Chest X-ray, AP view. Patient: 58 years old, sex M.
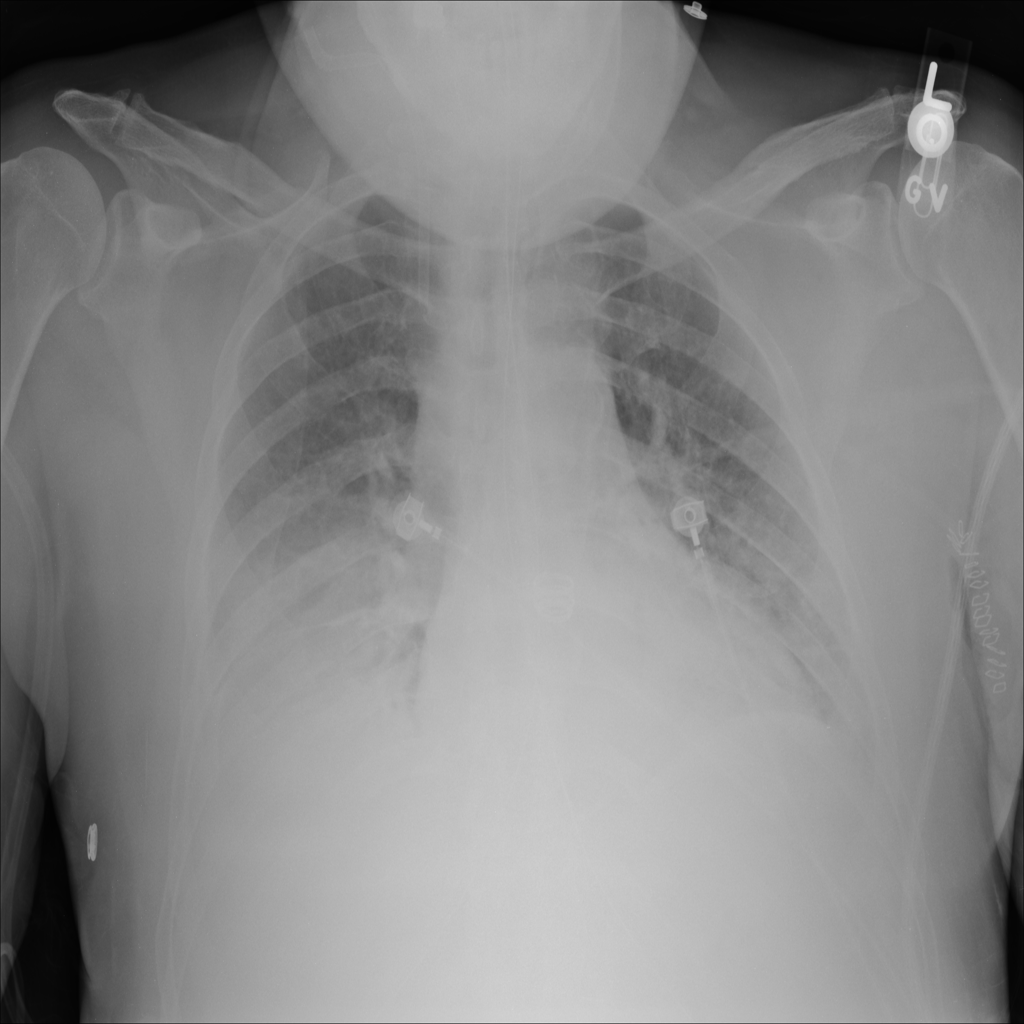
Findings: Consolidation